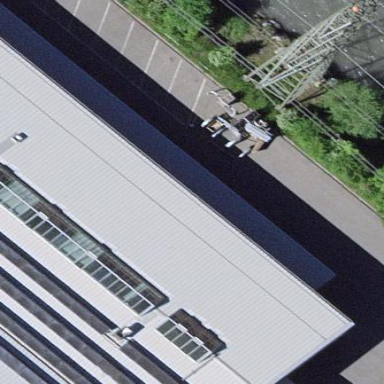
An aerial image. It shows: View of roof of building.